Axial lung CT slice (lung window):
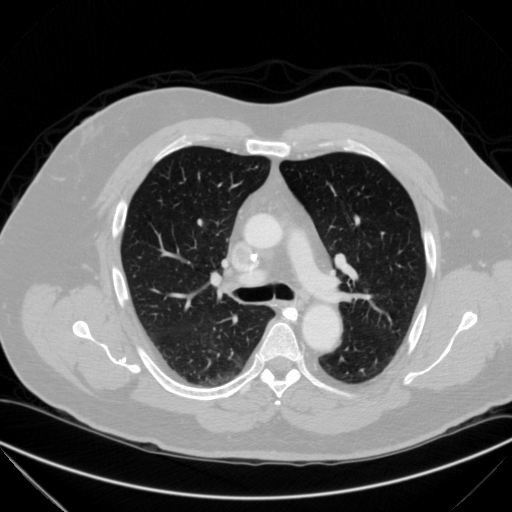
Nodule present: no